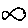
Label: fish